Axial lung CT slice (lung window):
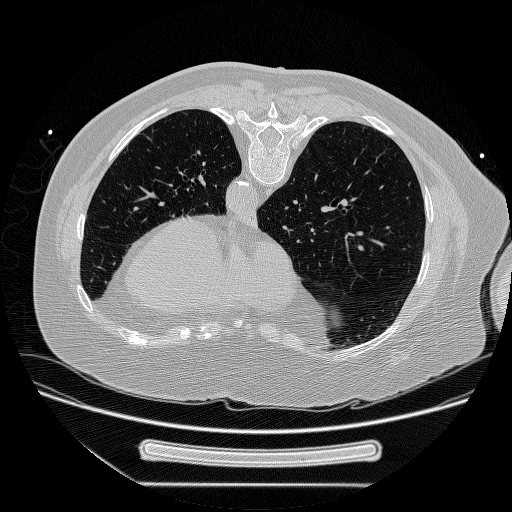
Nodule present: no